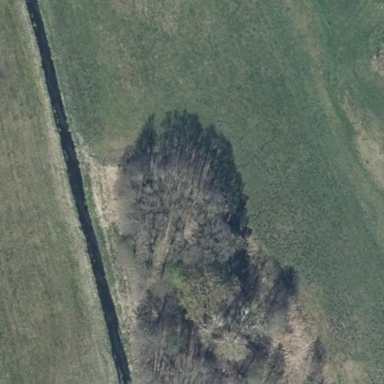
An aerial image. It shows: Deciduous forest dominated by broadleaved trees.